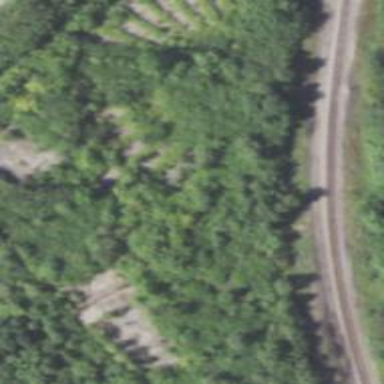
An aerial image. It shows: Abandoned railway.